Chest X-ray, PA view. Patient: 70 years old, sex M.
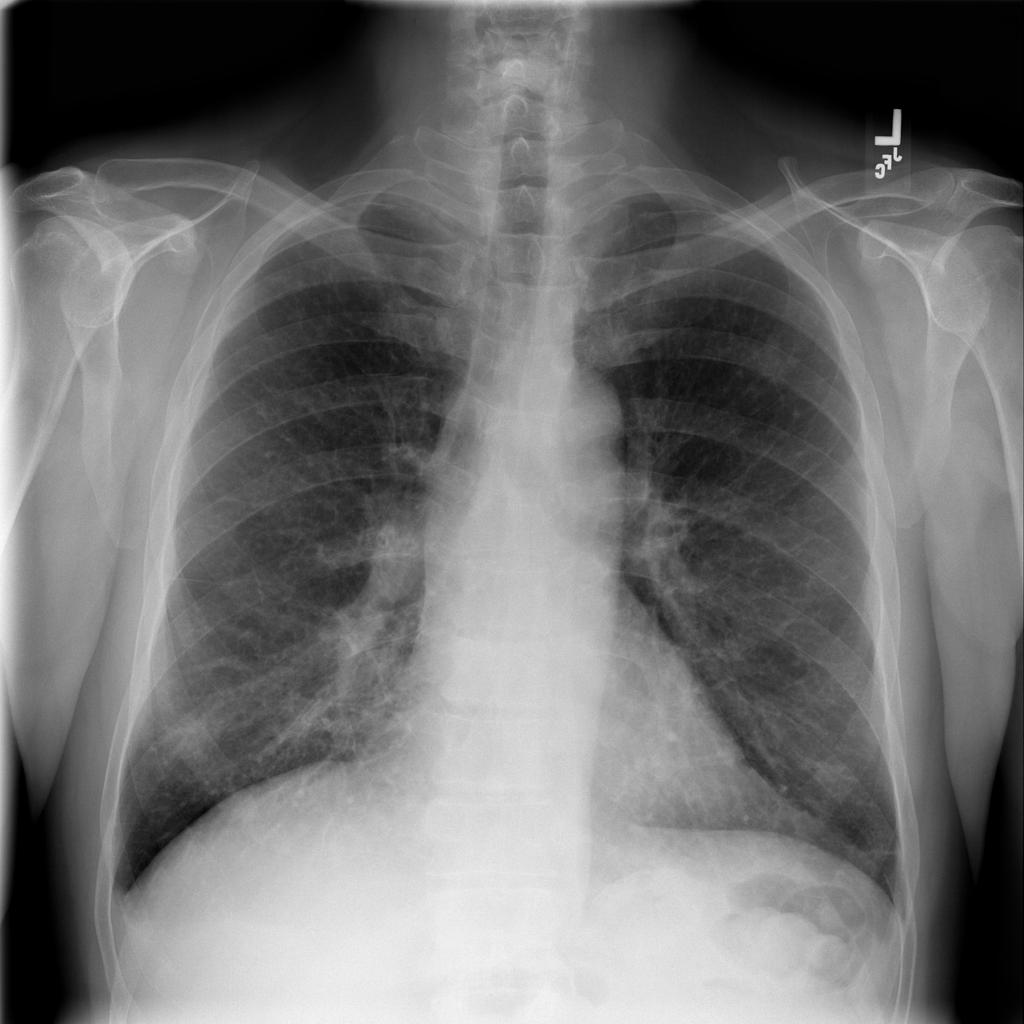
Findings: No Finding